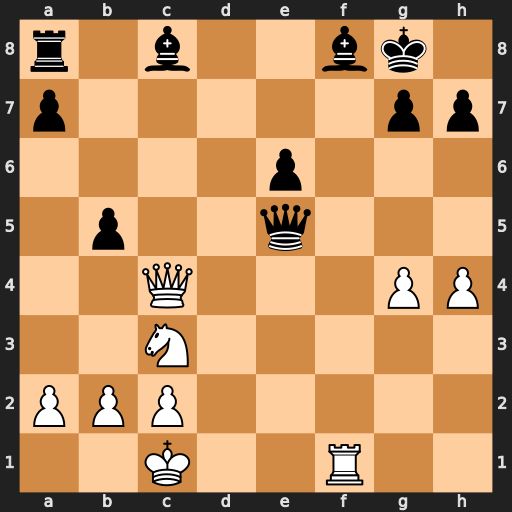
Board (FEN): r1b2bk1/p5pp/4p3/1p2q3/2Q3PP/2N5/PPP5/2K2R2
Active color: w
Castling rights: -
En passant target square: -
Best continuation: Qc6 Bb7 Qxb7